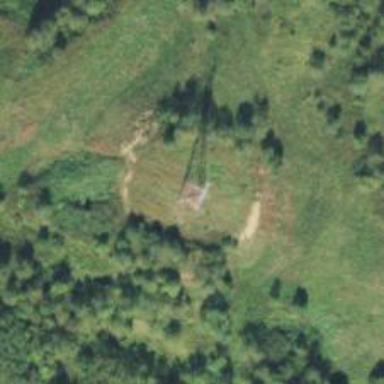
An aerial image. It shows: Lattice structure tower.